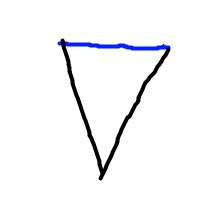
Shape: triangle